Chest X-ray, PA view. Patient: 50 years old, sex M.
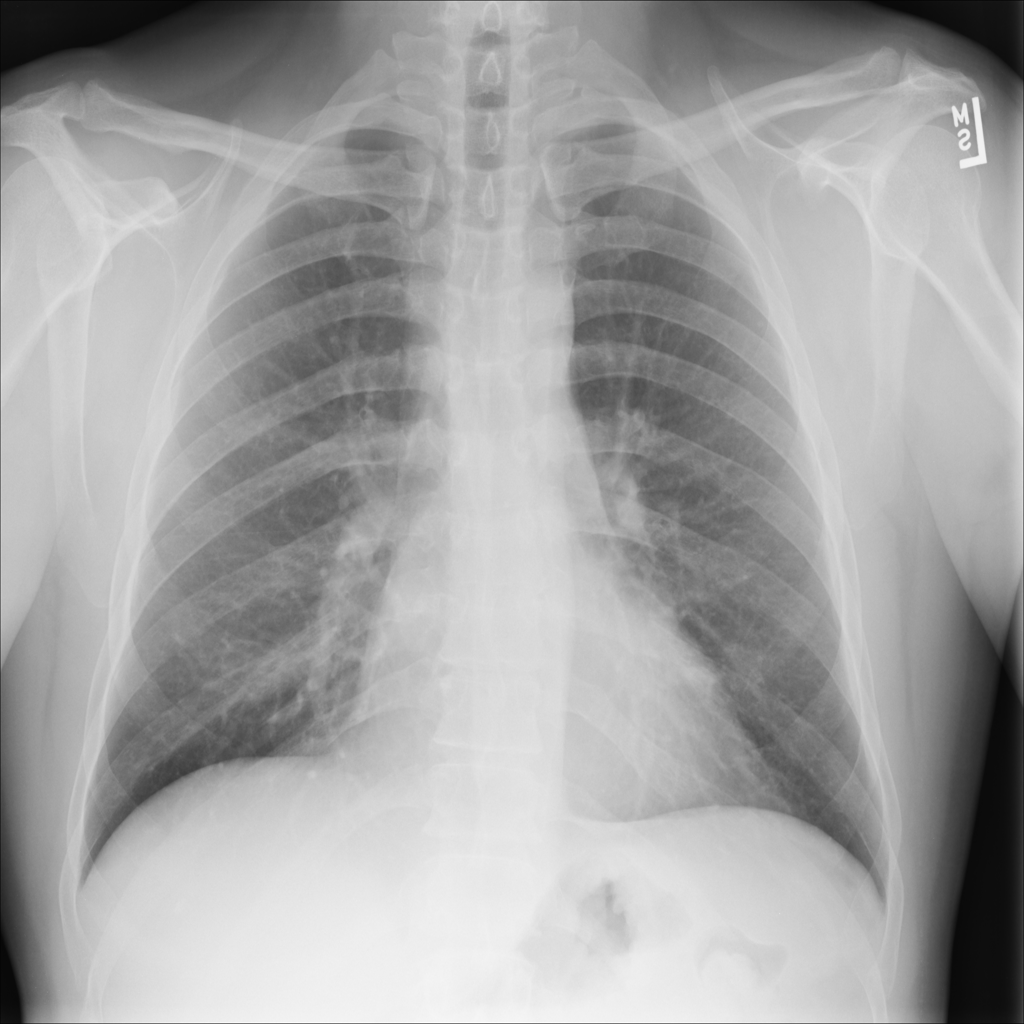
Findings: No Finding